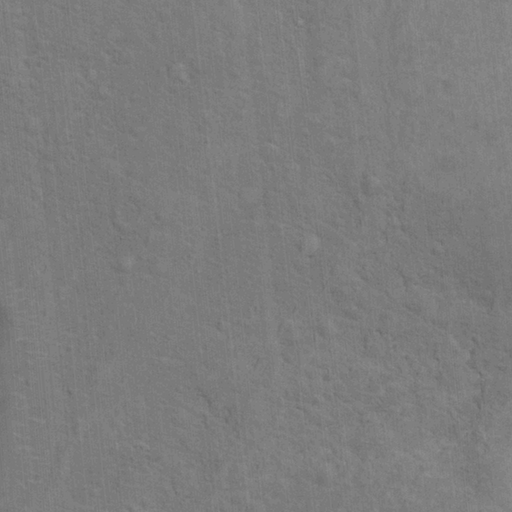
Classes present: Background, Cone